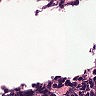
Metastatic tissue present: no